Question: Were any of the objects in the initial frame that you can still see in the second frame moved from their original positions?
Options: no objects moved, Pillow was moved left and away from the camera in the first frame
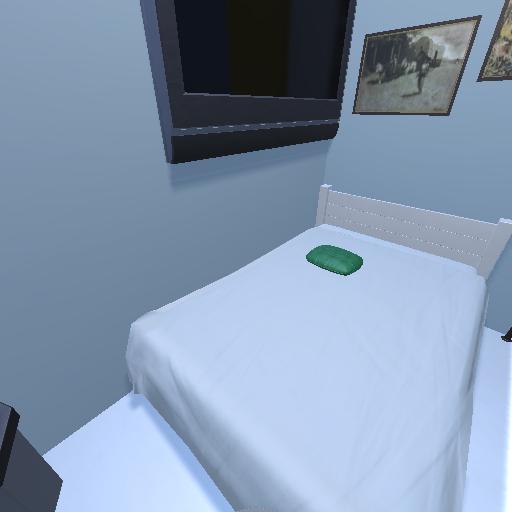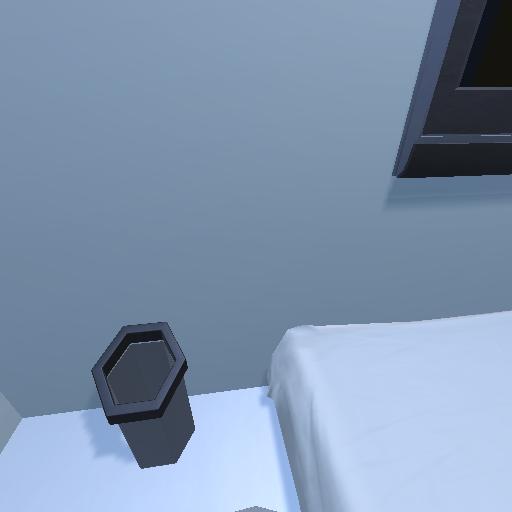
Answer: no objects moved